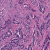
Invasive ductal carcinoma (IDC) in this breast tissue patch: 1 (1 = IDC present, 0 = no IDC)